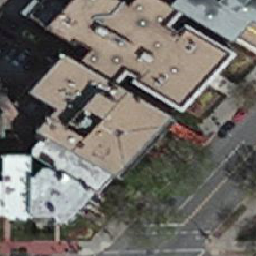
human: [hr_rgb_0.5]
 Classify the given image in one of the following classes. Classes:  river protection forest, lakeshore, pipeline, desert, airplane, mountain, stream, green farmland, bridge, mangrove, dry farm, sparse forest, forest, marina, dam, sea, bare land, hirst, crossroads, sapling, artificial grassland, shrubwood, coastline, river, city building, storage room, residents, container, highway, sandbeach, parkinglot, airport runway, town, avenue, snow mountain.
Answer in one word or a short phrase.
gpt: city building